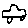
Label: car